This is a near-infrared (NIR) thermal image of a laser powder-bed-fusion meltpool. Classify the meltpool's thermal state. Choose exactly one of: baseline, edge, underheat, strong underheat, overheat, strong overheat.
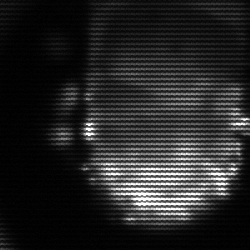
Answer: baseline